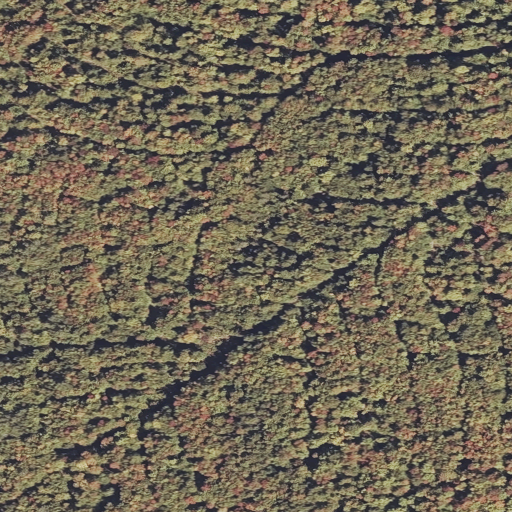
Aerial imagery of ridge(s) in Maine named Macwahoc Ridge containing deciduous forest and mixed forest